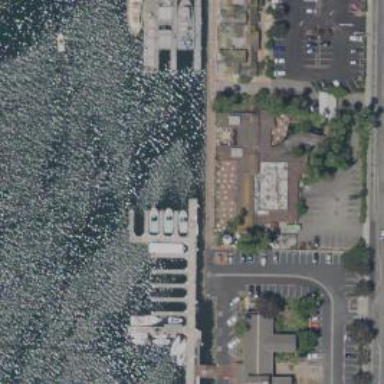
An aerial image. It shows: Man-made pier.